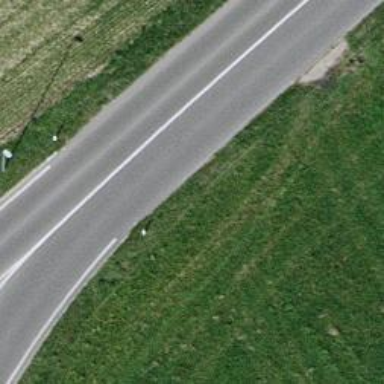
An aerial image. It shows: Tertiary road with asphalt surface.